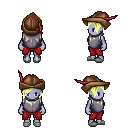
a pixel art fantasy rpg character, female body template, dark elf, purple skin, steel chest armor, red pants, gold pixie cut hairstyle, leather cap, white slippers, four views (front, back, left, right), 2x2 character sprite sheet, small pixel art, hard edges, no anti-aliasing